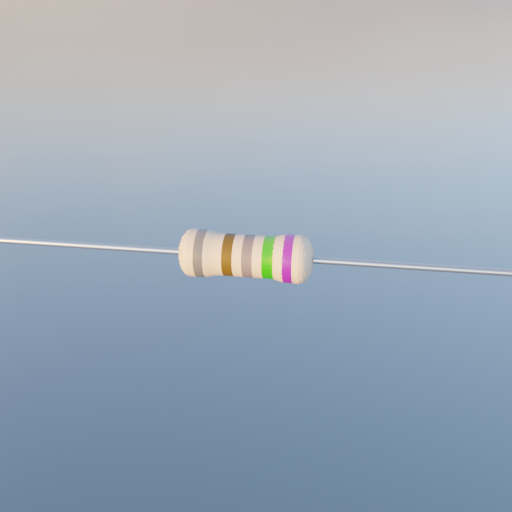
Resistor colour bands (in order): gray, brown, gray, green, violet